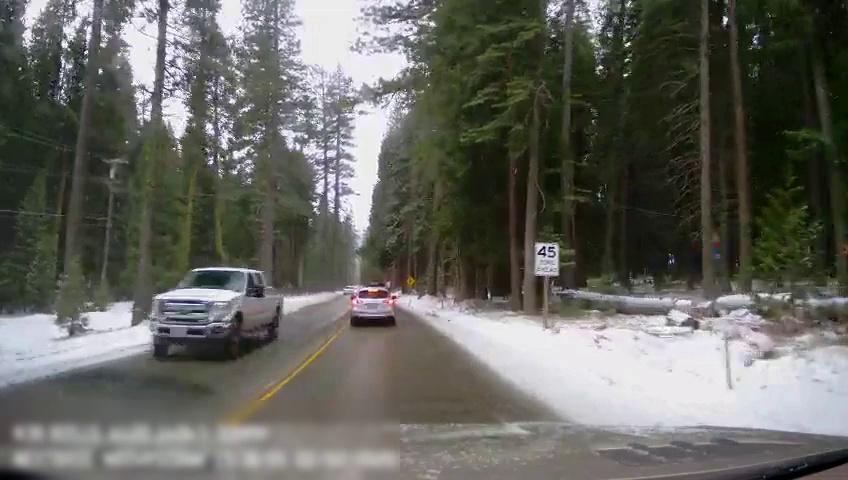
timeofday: Day
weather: Snowy
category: Drivable Space
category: Vehicles | Truck
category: Vehicles | SUV
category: Vehicles | Truck
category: Vehicles | SUV
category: Lanes | Current Lane
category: Lanes | Opposite Lane
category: Lanes | Opposite Lane
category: Traffic | Signs
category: Traffic | Signs